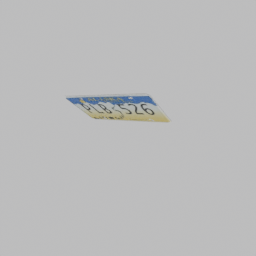
Label: mechanical